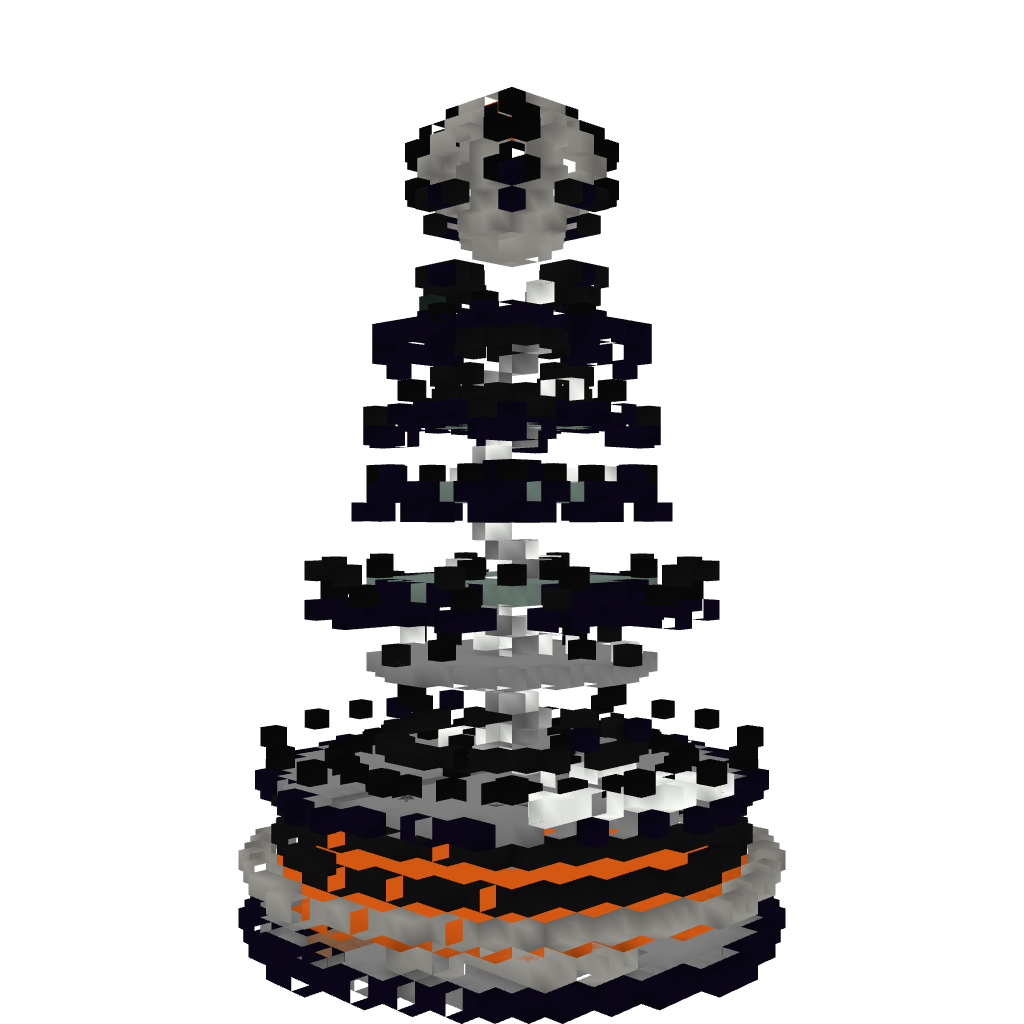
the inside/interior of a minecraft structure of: Sauron's Tower